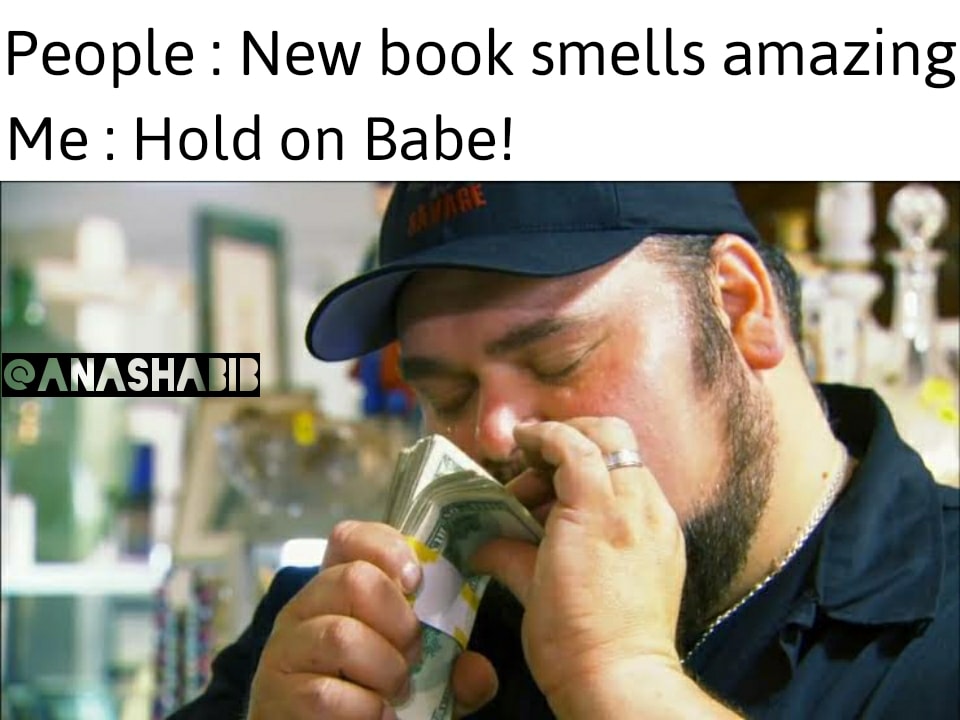
Caption: People: New book smells amazing    Me: Hold on Babe !
Label: non-hate